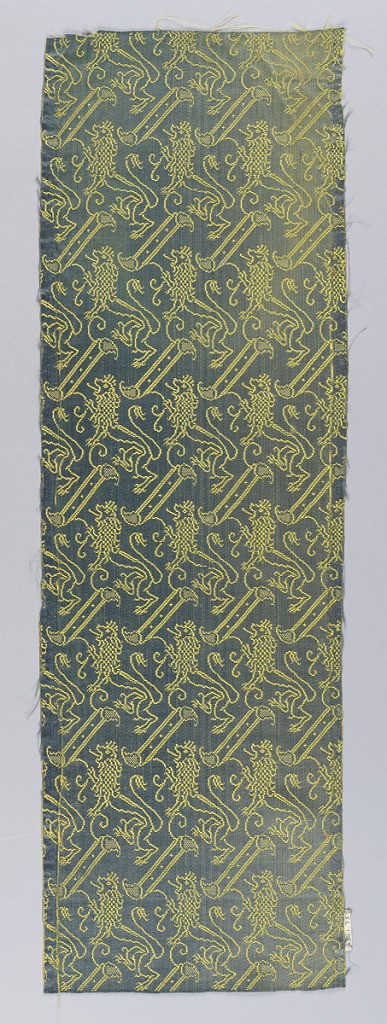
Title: Fragment
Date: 17th century
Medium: silk: Technique:
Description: Lions and diagonal bars in blue and gold.